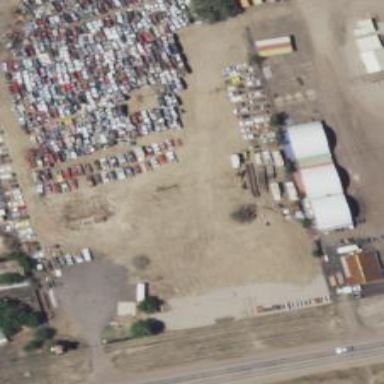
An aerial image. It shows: Scrap yard located in industrial area.